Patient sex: F
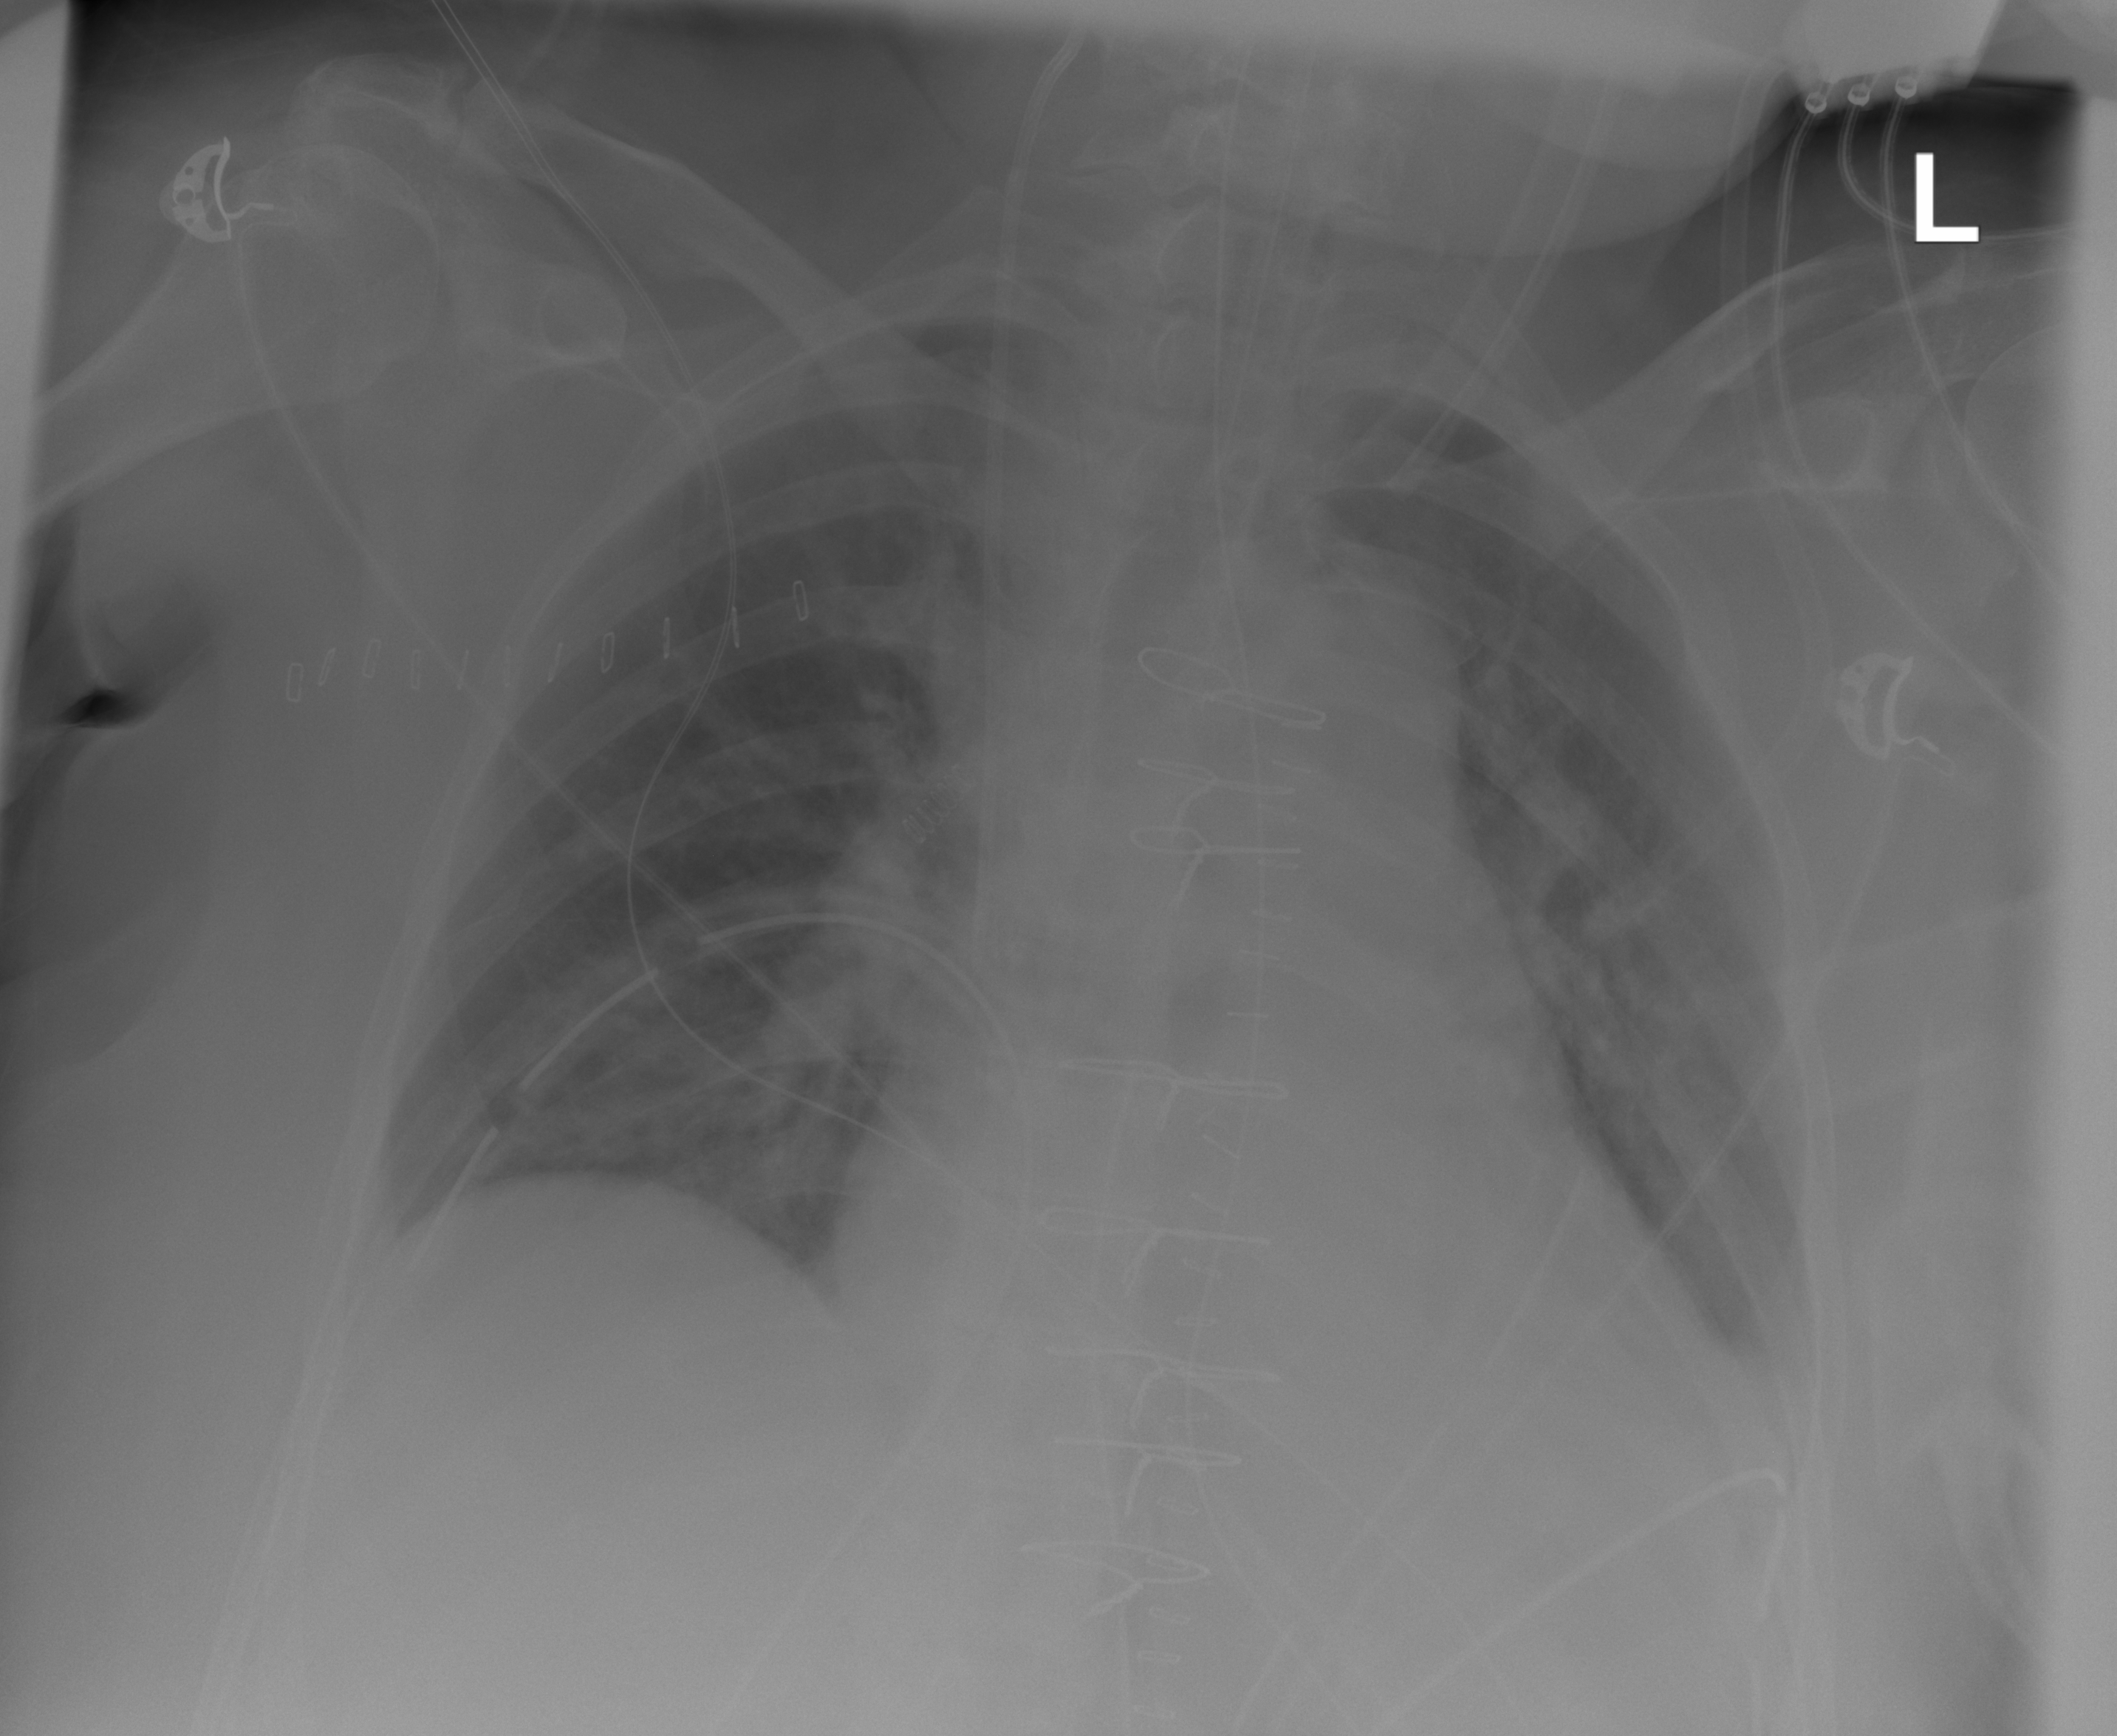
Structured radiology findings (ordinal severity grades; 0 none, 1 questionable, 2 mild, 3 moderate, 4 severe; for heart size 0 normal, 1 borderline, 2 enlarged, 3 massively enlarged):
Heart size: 2
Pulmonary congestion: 2
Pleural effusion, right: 0
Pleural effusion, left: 1
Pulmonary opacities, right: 0
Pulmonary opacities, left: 0
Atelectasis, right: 0
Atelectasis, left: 2